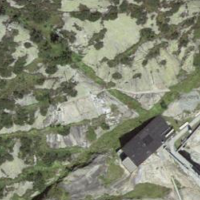
EUNIS habitat code: 31
Species observed at this site:
Bartsia alpina